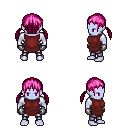
a pixel art fantasy rpg character, male body template, dark elf, purple skin, maroon tunic, metal pants, pink twin-tailed hairstyle, metal gloves, four views (front, back, left, right), 2x2 character sprite sheet, small pixel art, hard edges, no anti-aliasing